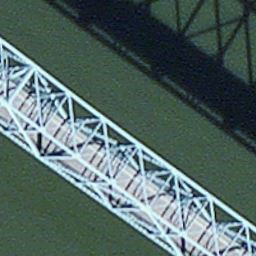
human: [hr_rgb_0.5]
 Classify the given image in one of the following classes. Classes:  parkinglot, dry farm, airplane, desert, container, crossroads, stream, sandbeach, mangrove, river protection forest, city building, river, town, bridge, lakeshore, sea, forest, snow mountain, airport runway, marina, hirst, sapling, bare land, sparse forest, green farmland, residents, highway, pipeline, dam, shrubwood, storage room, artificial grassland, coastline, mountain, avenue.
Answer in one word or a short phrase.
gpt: bridge